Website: lowes
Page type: order-returns
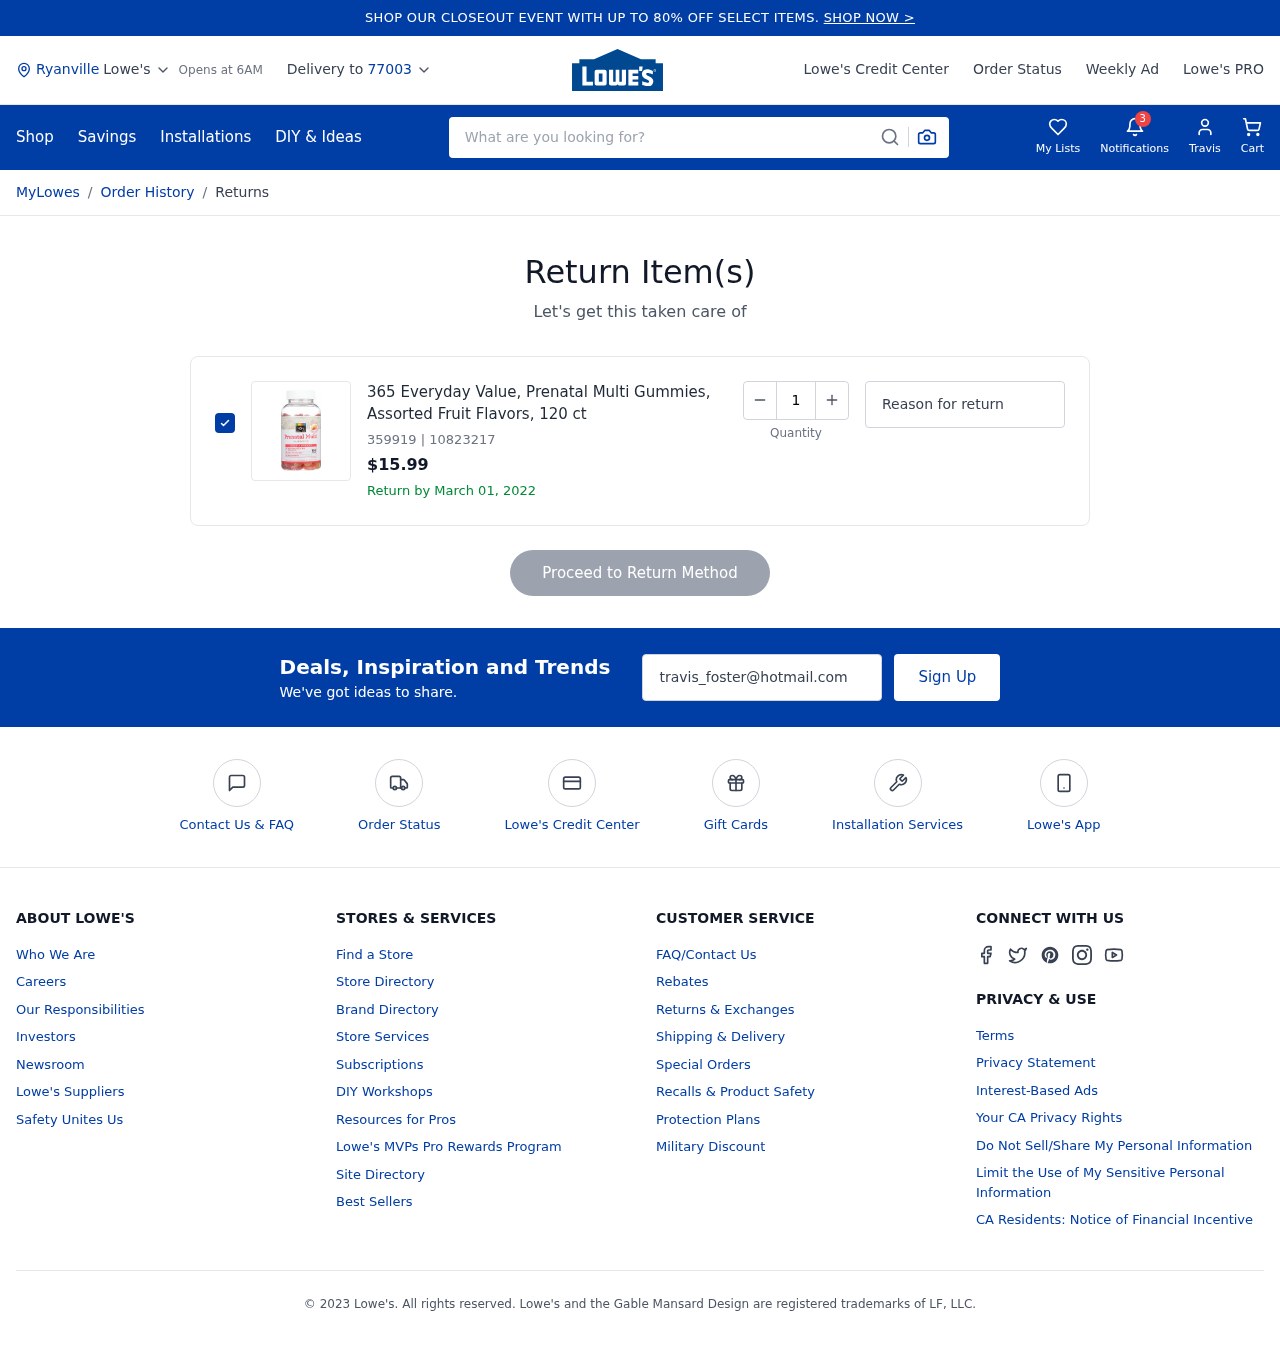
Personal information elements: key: PII_CITY
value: Ryanville
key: PII_FIRSTNAME
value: Travis
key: PII_POSTCODE
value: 77003
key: PII_EMAIL
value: travis_foster@hotmail.com
Product elements: key: PRODUCT1_NAME
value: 365 Everyday Value, Prenatal Multi Gummies, Assorted Fruit Flavors, 120 ct
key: PRODUCT1_PRICE
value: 15.99
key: PRODUCT1_ITEM_NUMBER
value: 359919
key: PRODUCT1_MODEL_NUMBER
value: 10823217
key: PRODUCT1_QUANTITY
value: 1
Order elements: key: ORDER_RETURN_BY_DATE
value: March 01, 2022